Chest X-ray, PA view. Patient: 54 years old, sex M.
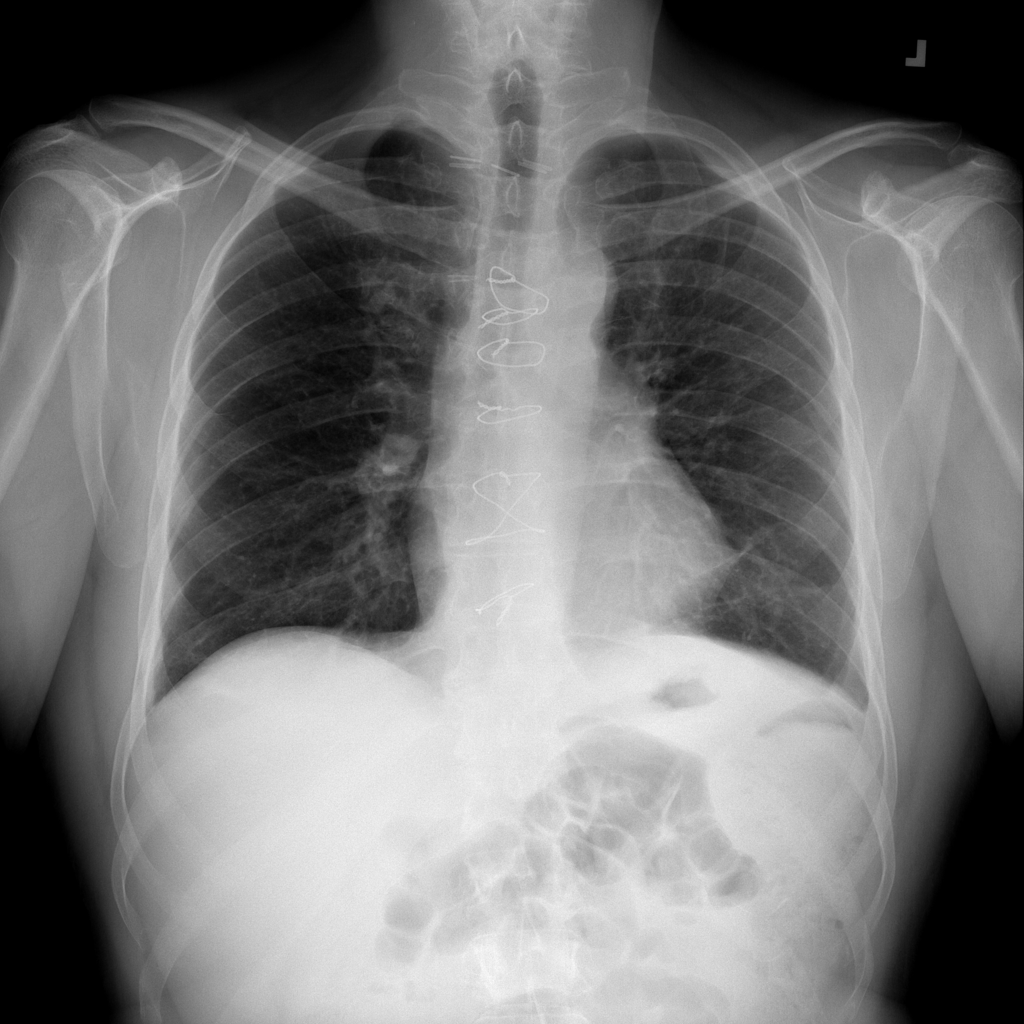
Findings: No Finding